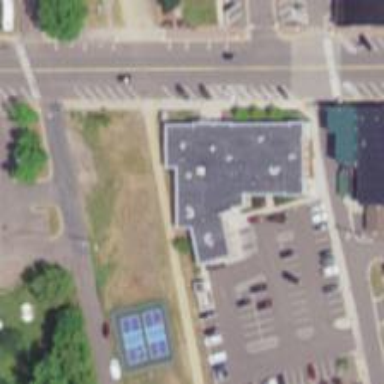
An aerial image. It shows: Healthcare clinic.